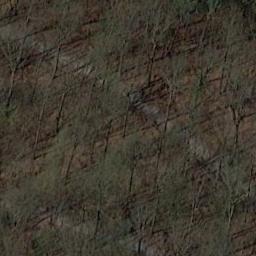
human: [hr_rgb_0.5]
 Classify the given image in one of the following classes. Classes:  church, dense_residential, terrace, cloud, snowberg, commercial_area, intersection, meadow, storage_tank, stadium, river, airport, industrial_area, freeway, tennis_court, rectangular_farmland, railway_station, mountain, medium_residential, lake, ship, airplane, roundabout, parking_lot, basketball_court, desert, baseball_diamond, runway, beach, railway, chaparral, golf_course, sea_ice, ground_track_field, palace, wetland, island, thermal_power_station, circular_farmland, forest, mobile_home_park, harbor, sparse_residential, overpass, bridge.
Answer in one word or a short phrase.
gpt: forest